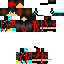
A female human skin with dark skin, wearing brown long hair dressed in a red hoodie and red pants, featuring a closed mouth.